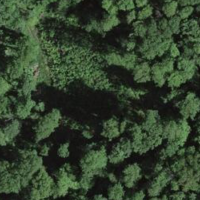
EUNIS habitat code: 41
Species observed at this site:
Helicodonta obvoluta